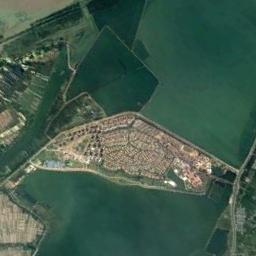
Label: island